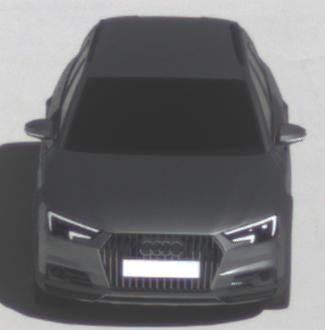
Make: Audi
Model: A4 Allroad 45 TFSI
Detailed model: A4 (B9) allroad
Model produced from: 2019/02
Model produced until: 2019/05
Doors: 5
Color: gray
Road condition: dry road
Daytime: morning or afternoon
Contrast: high contrast